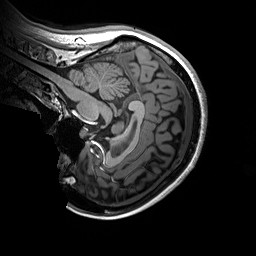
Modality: T1w
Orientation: sagittal
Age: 30
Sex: female
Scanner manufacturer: siemens
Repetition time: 2.2 s
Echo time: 0.00244 s